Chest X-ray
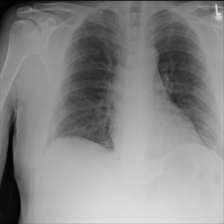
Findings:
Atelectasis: negative
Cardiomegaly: negative
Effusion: negative
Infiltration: negative
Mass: negative
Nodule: negative
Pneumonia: negative
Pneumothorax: negative
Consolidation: negative
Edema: negative
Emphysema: negative
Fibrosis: negative
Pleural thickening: negative
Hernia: negative